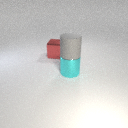
large cyan metal cylinder below large gray rubber cylinder